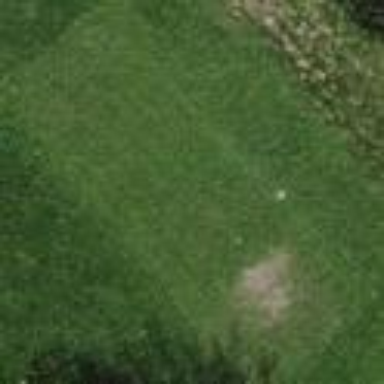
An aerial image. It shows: Golf tee on grassy land.